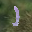
Label: 1